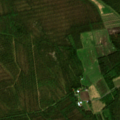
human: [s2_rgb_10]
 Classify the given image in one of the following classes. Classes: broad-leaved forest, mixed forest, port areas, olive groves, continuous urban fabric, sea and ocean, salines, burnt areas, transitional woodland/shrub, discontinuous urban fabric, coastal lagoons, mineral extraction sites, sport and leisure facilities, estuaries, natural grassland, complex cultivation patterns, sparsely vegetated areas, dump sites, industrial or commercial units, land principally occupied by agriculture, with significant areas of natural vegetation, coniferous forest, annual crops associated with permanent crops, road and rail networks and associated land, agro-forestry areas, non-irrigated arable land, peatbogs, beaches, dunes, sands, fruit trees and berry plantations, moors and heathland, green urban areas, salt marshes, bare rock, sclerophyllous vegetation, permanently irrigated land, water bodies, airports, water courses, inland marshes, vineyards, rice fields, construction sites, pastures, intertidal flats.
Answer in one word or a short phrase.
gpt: coniferous forest, mixed forest